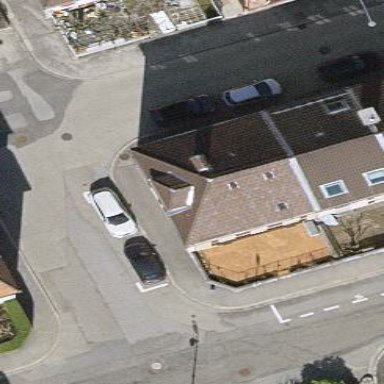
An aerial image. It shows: Apartment building with side-hipped roof.